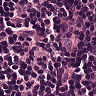
Metastatic tissue present: no